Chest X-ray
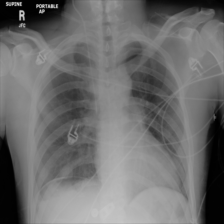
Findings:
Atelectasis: negative
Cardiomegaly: negative
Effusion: negative
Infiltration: negative
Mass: negative
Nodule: negative
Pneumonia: negative
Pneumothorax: negative
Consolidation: negative
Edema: negative
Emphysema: negative
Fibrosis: negative
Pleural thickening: negative
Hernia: negative